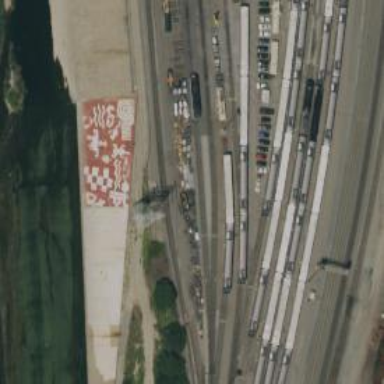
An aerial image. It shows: Railway yard.